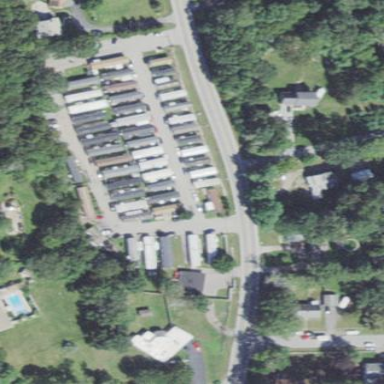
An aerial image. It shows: Residential area known as trailer park.